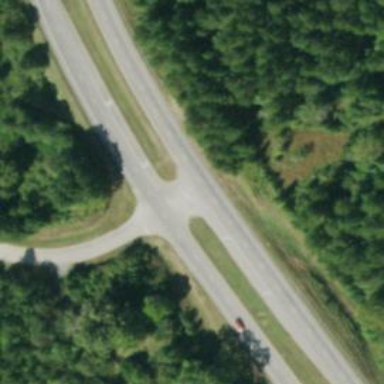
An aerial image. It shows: Asphalt trunk highway.